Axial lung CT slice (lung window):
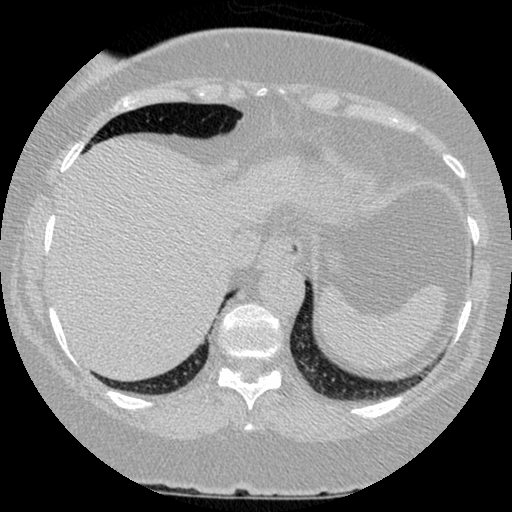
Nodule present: no